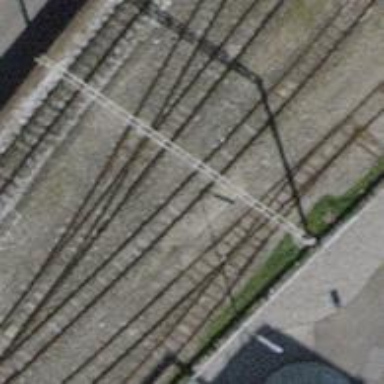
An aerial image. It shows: Narrow-gauge railway yard with electrified tracks featuring contact line.